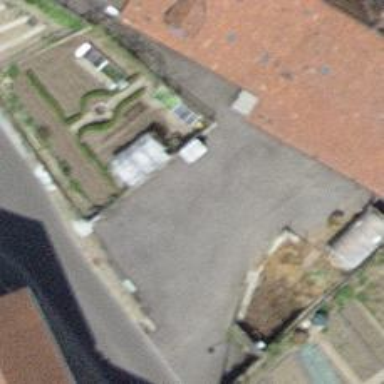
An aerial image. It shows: Farm shop.